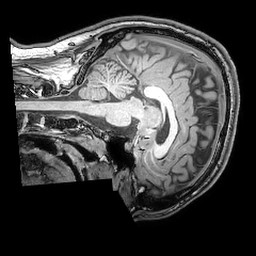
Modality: T1w
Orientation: sagittal
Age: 26
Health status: ill
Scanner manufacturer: philips
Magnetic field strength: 3 T
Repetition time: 0.007 s
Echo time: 0.003501 s